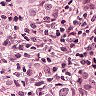
Metastatic tissue present: yes